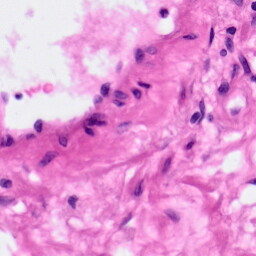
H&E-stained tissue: Pancreatic